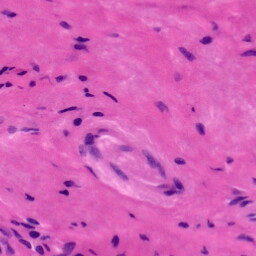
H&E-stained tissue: Tonsil